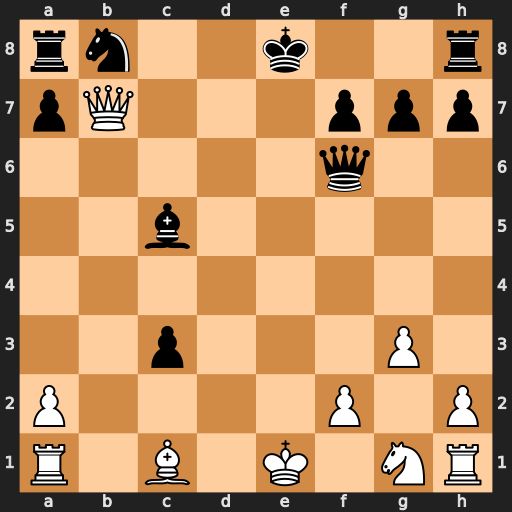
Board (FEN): rn2k2r/pQ3ppp/5q2/2b5/8/2p3P1/P4P1P/R1B1K1NR
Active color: w
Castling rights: KQkq
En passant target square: -
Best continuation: Qc8+ Qd8 Qxc5